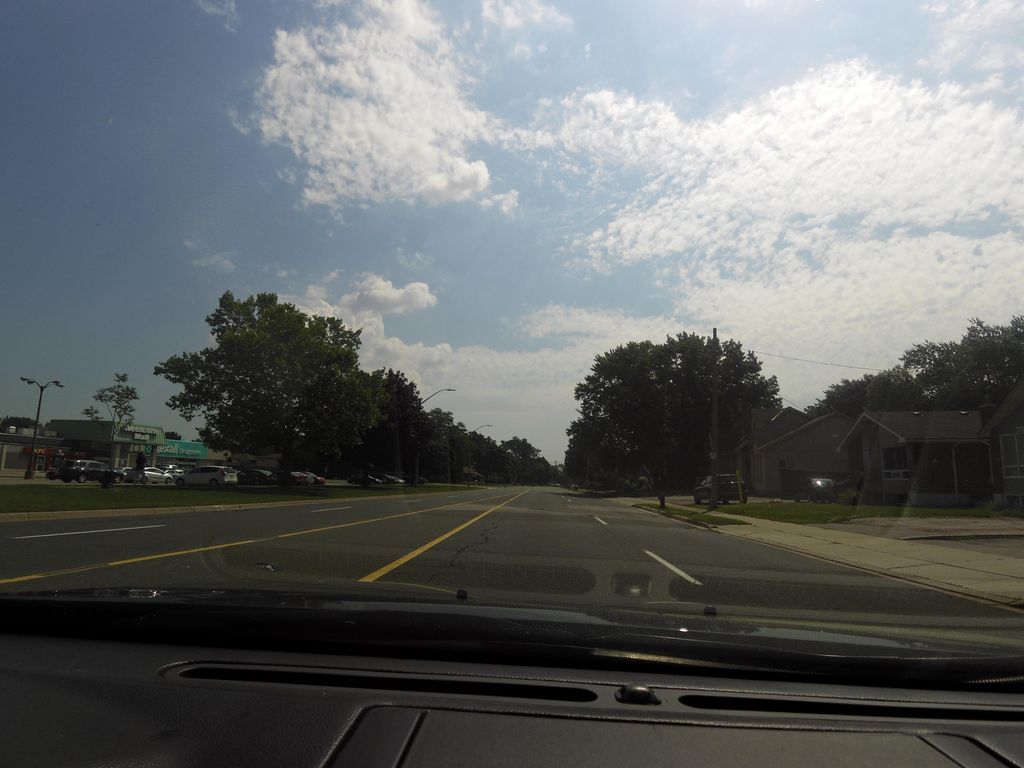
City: hamilton